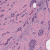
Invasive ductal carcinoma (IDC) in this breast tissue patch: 1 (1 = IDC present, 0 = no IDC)